Brain MRI, t1w sequence, axial 2D slice.
Patient: age 42, sex F, weight 95 kg, height 1.95 m
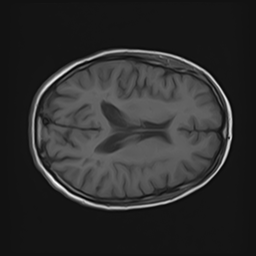